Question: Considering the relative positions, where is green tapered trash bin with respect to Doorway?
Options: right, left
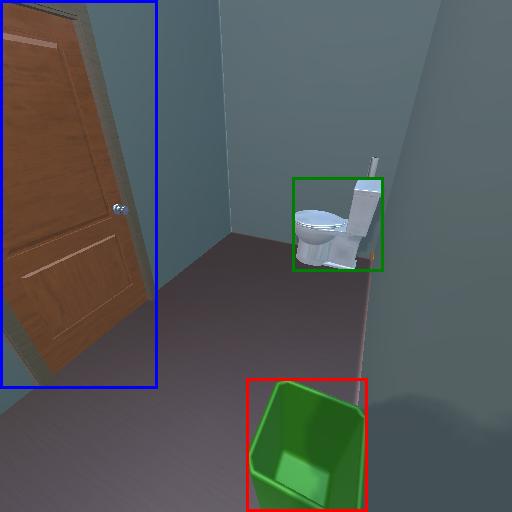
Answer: right